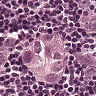
Metastatic tissue present: yes